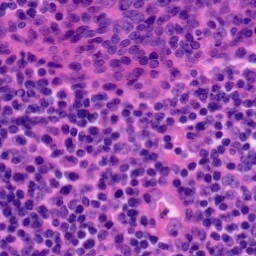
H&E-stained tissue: Tonsil